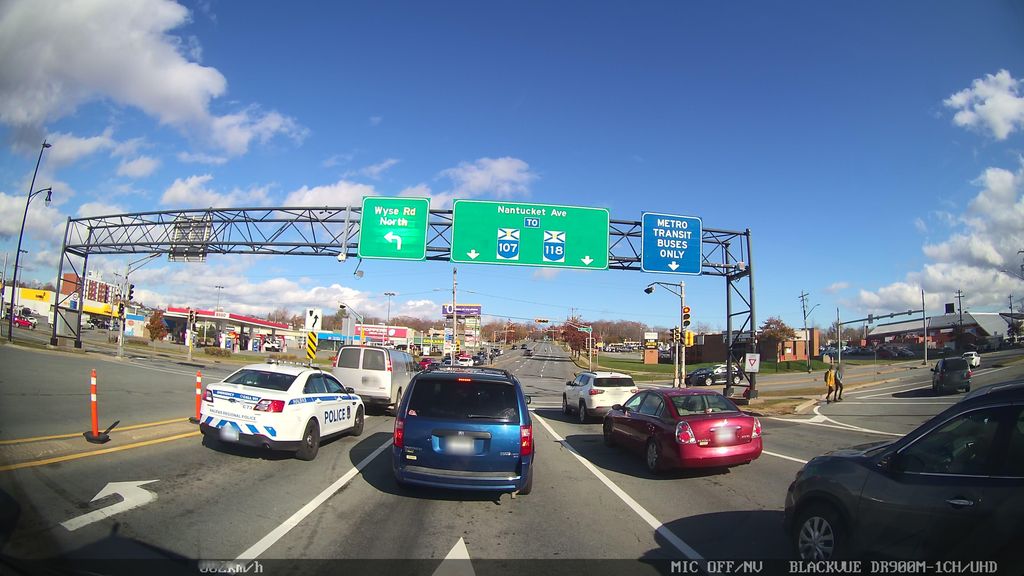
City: halifax